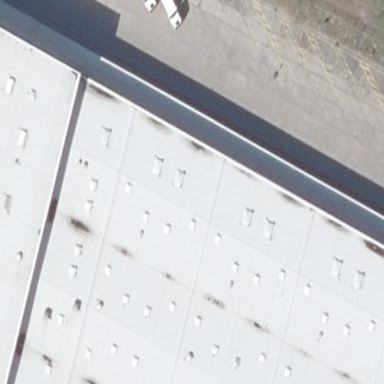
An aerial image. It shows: View of roof of building.